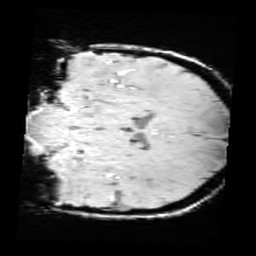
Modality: SWI
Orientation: coronal
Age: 12
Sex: male
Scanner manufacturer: siemens
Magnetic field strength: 3 T
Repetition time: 0.027 s
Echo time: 0.02 s